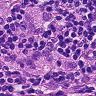
Metastatic tissue present: yes